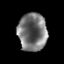
Tissue: prostate
Cell type: T cells
Senescence score: 0.3001
Nuclear area (px): 1070
Mean DAPI intensity: 117.873